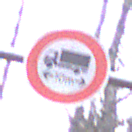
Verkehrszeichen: TatsaechlicheLaenge
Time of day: Midday
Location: Outdoor (Nature)
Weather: Overcast
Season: Autumn
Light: Natural